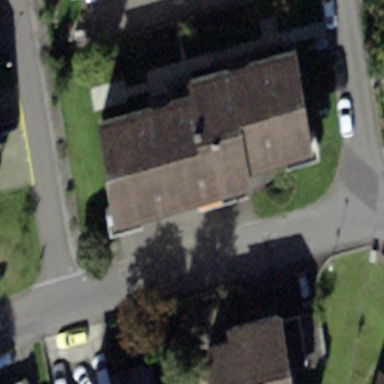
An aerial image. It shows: Image showing building with apartments.